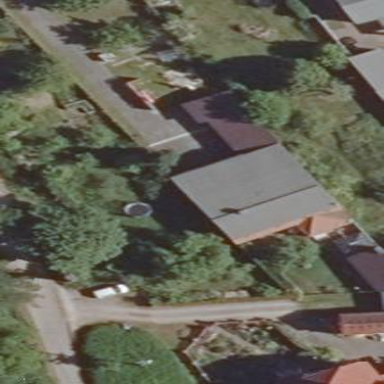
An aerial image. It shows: Part of building.